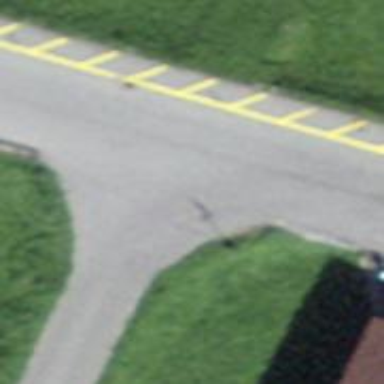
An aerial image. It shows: Tertiary road with asphalt surface.